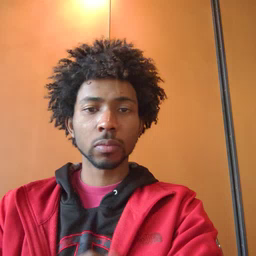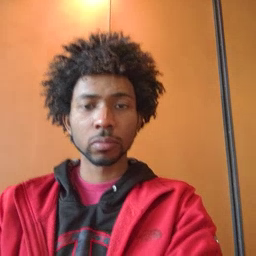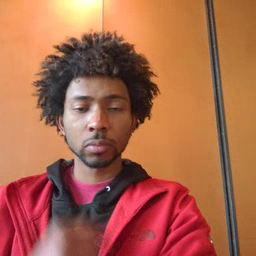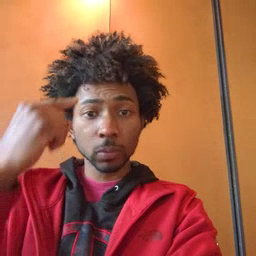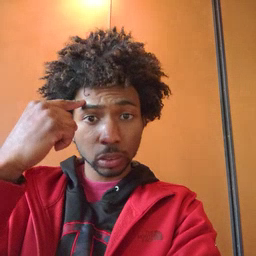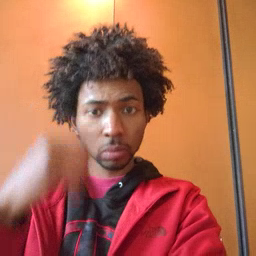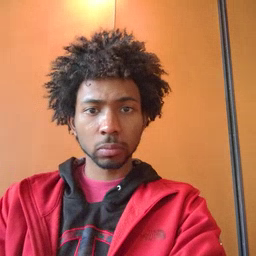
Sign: think